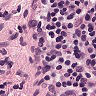
Metastatic tissue present: no